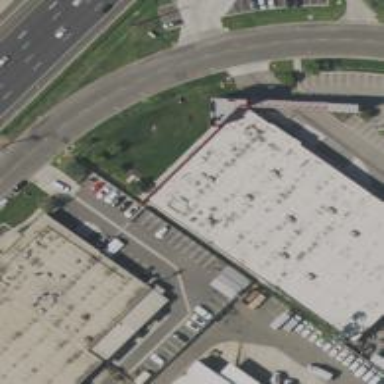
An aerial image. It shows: Commercial building.